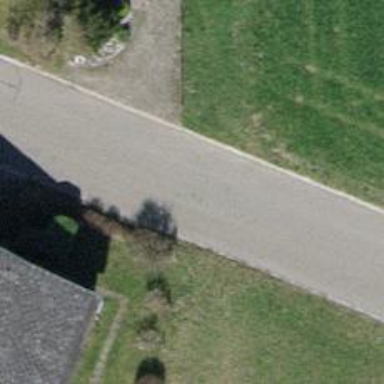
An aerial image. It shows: Residential road with asphalt surface.